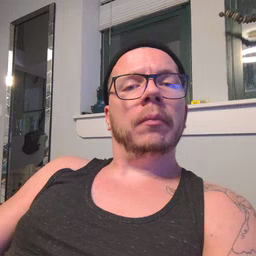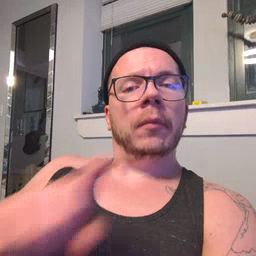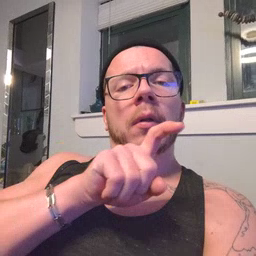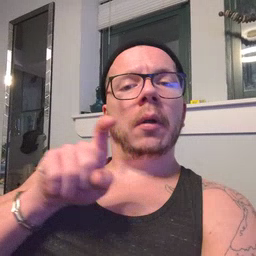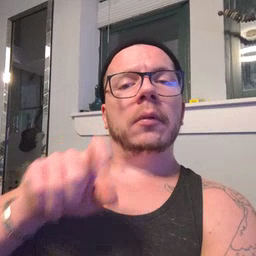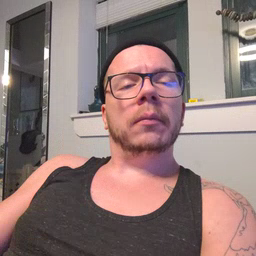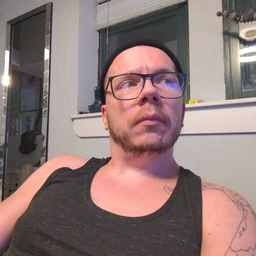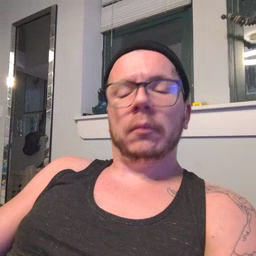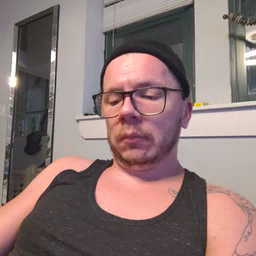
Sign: closet